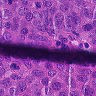
Metastatic tissue present: yes